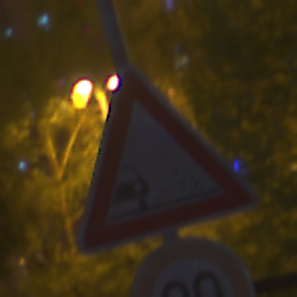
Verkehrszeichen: SplittSchotter
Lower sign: Geschwindigkeit20
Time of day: Night
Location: Outdoor (Urban)
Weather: PartlyCloudy
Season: NotSpecified
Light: Natural